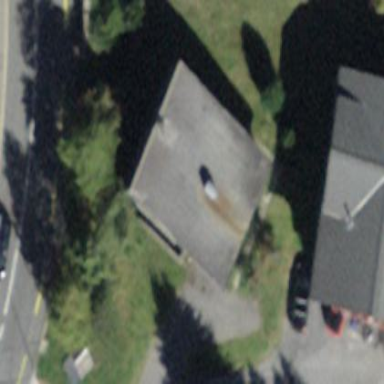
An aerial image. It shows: Detached building with skillion roof shape.